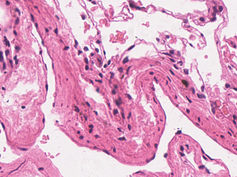
Tumor epithelial tissue: no
Tumor-associated stroma tissue: no
Normal tissue: yes